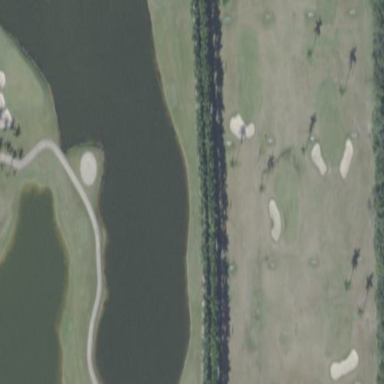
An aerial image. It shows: Driving range for golf on grass.